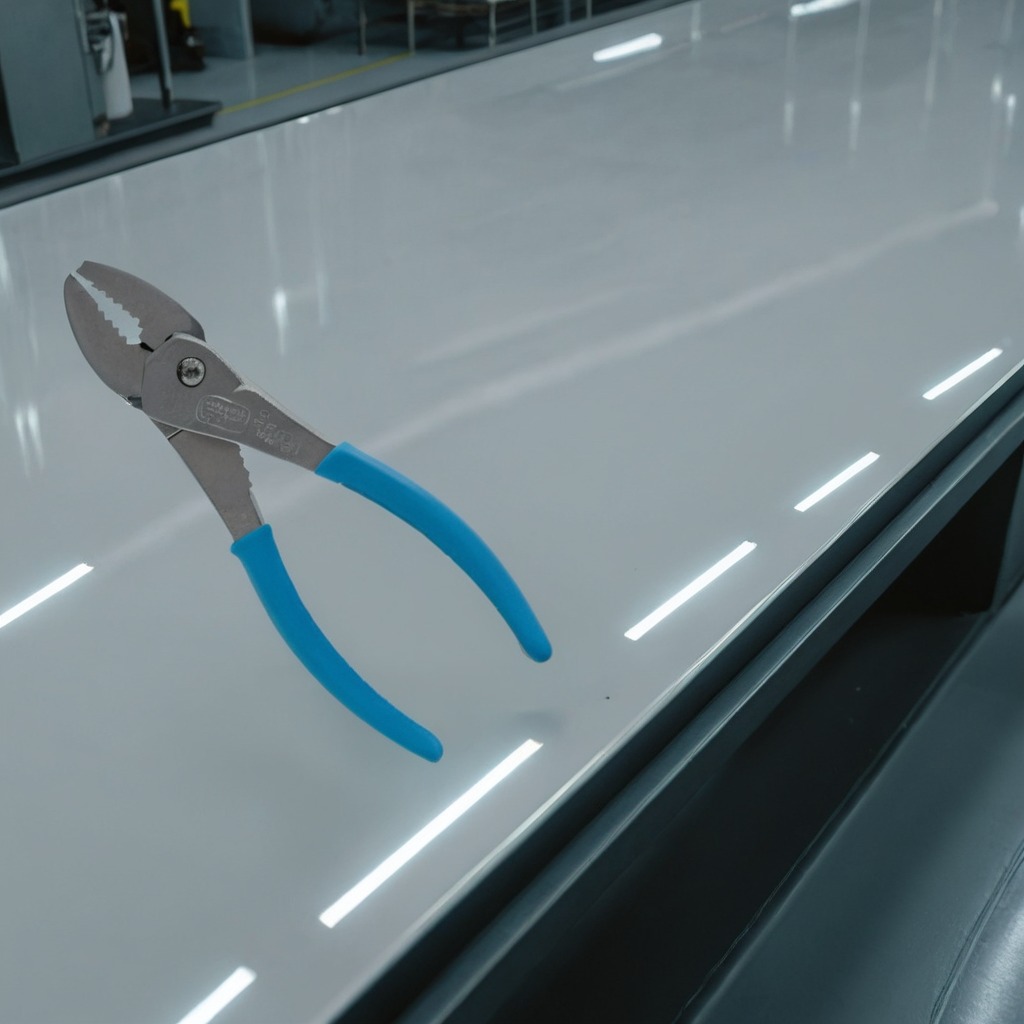
A plier is lying on a high-gloss table in a ship maintenance bay industrial lighting.